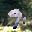
Label: 9